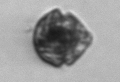
Label: Scrippsiella